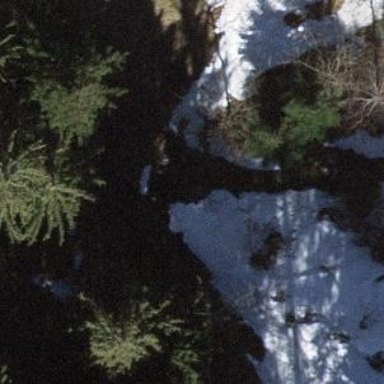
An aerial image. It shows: Culvert tunnel.